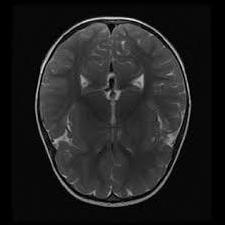
Label: notumor